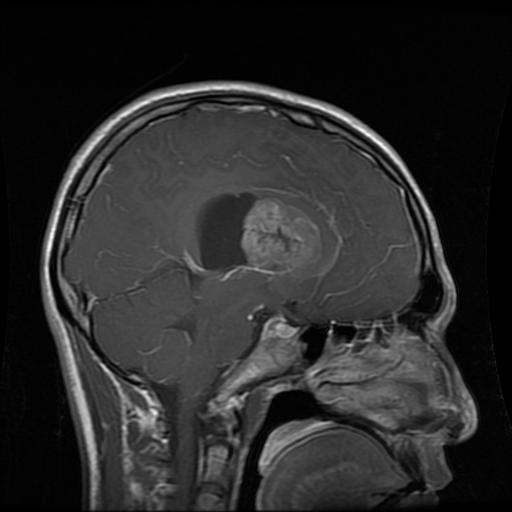
Label: glioma